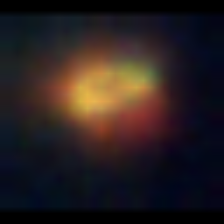
Taxon: NanoPlankton
Group: Other